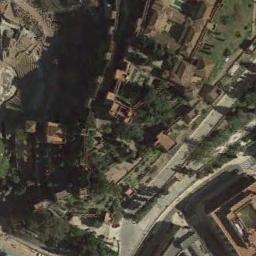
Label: palace